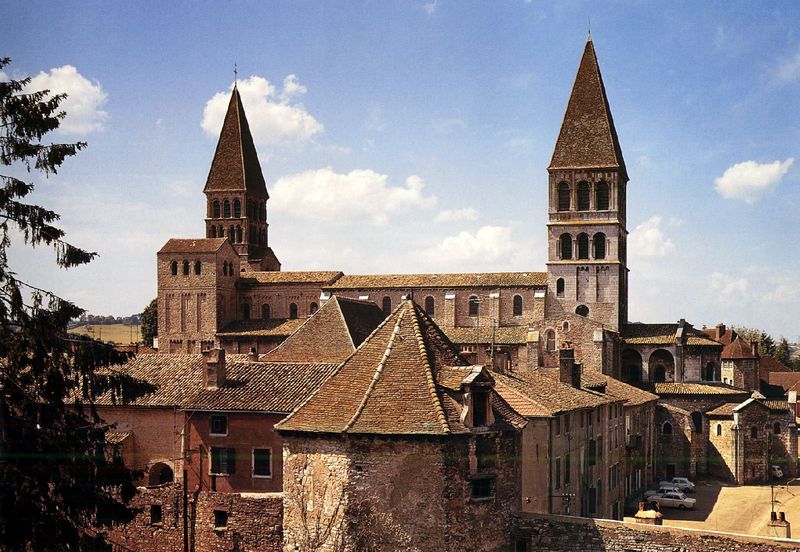
Titel: Ehemalige Abteikirche Saint-Philibert in Tournus
Standort: Tournus (EU - F)
Schlagwörter: baum, blau, himmel, wolken, bäume, kirchturm, stadt, fenster, strasse, weiss, dach, rot, wolke, architektur, stein, bild, häuser, kirche, dachziegel, schornstein, turm, farbig, schiff, bogen, italien, dorf, mauer, ziegel, farbe, auto, rundbogen, gemaälde, foto, fotografie, kirchtürme, photographie, kirch, kreuz, türme, mauerwerk, photo, klinker, stockwerke, autos, basilika, backsteine, kreut, romanisch, ziegelstein, himmel blu